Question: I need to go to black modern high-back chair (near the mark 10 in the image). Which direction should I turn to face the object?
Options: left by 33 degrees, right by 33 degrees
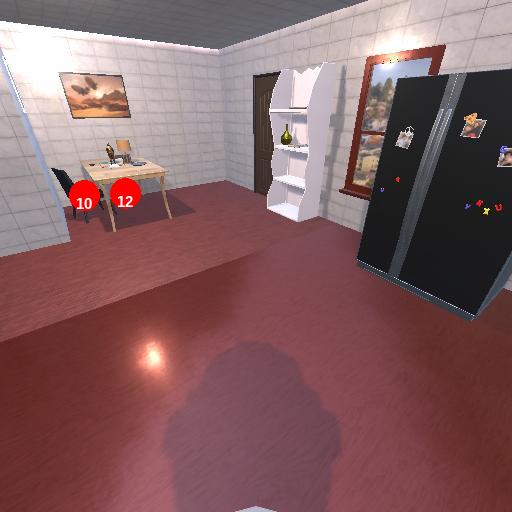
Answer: left by 33 degrees